Interaction volume radius: 5 \u00c5
Interaction volume height: 20 \u00c5
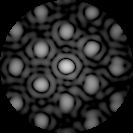
Disorder parameter: 0.1879